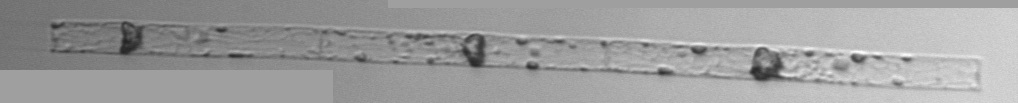
Label: Dactyliosolen_blavyanus